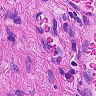
Metastatic tissue present: no